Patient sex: M
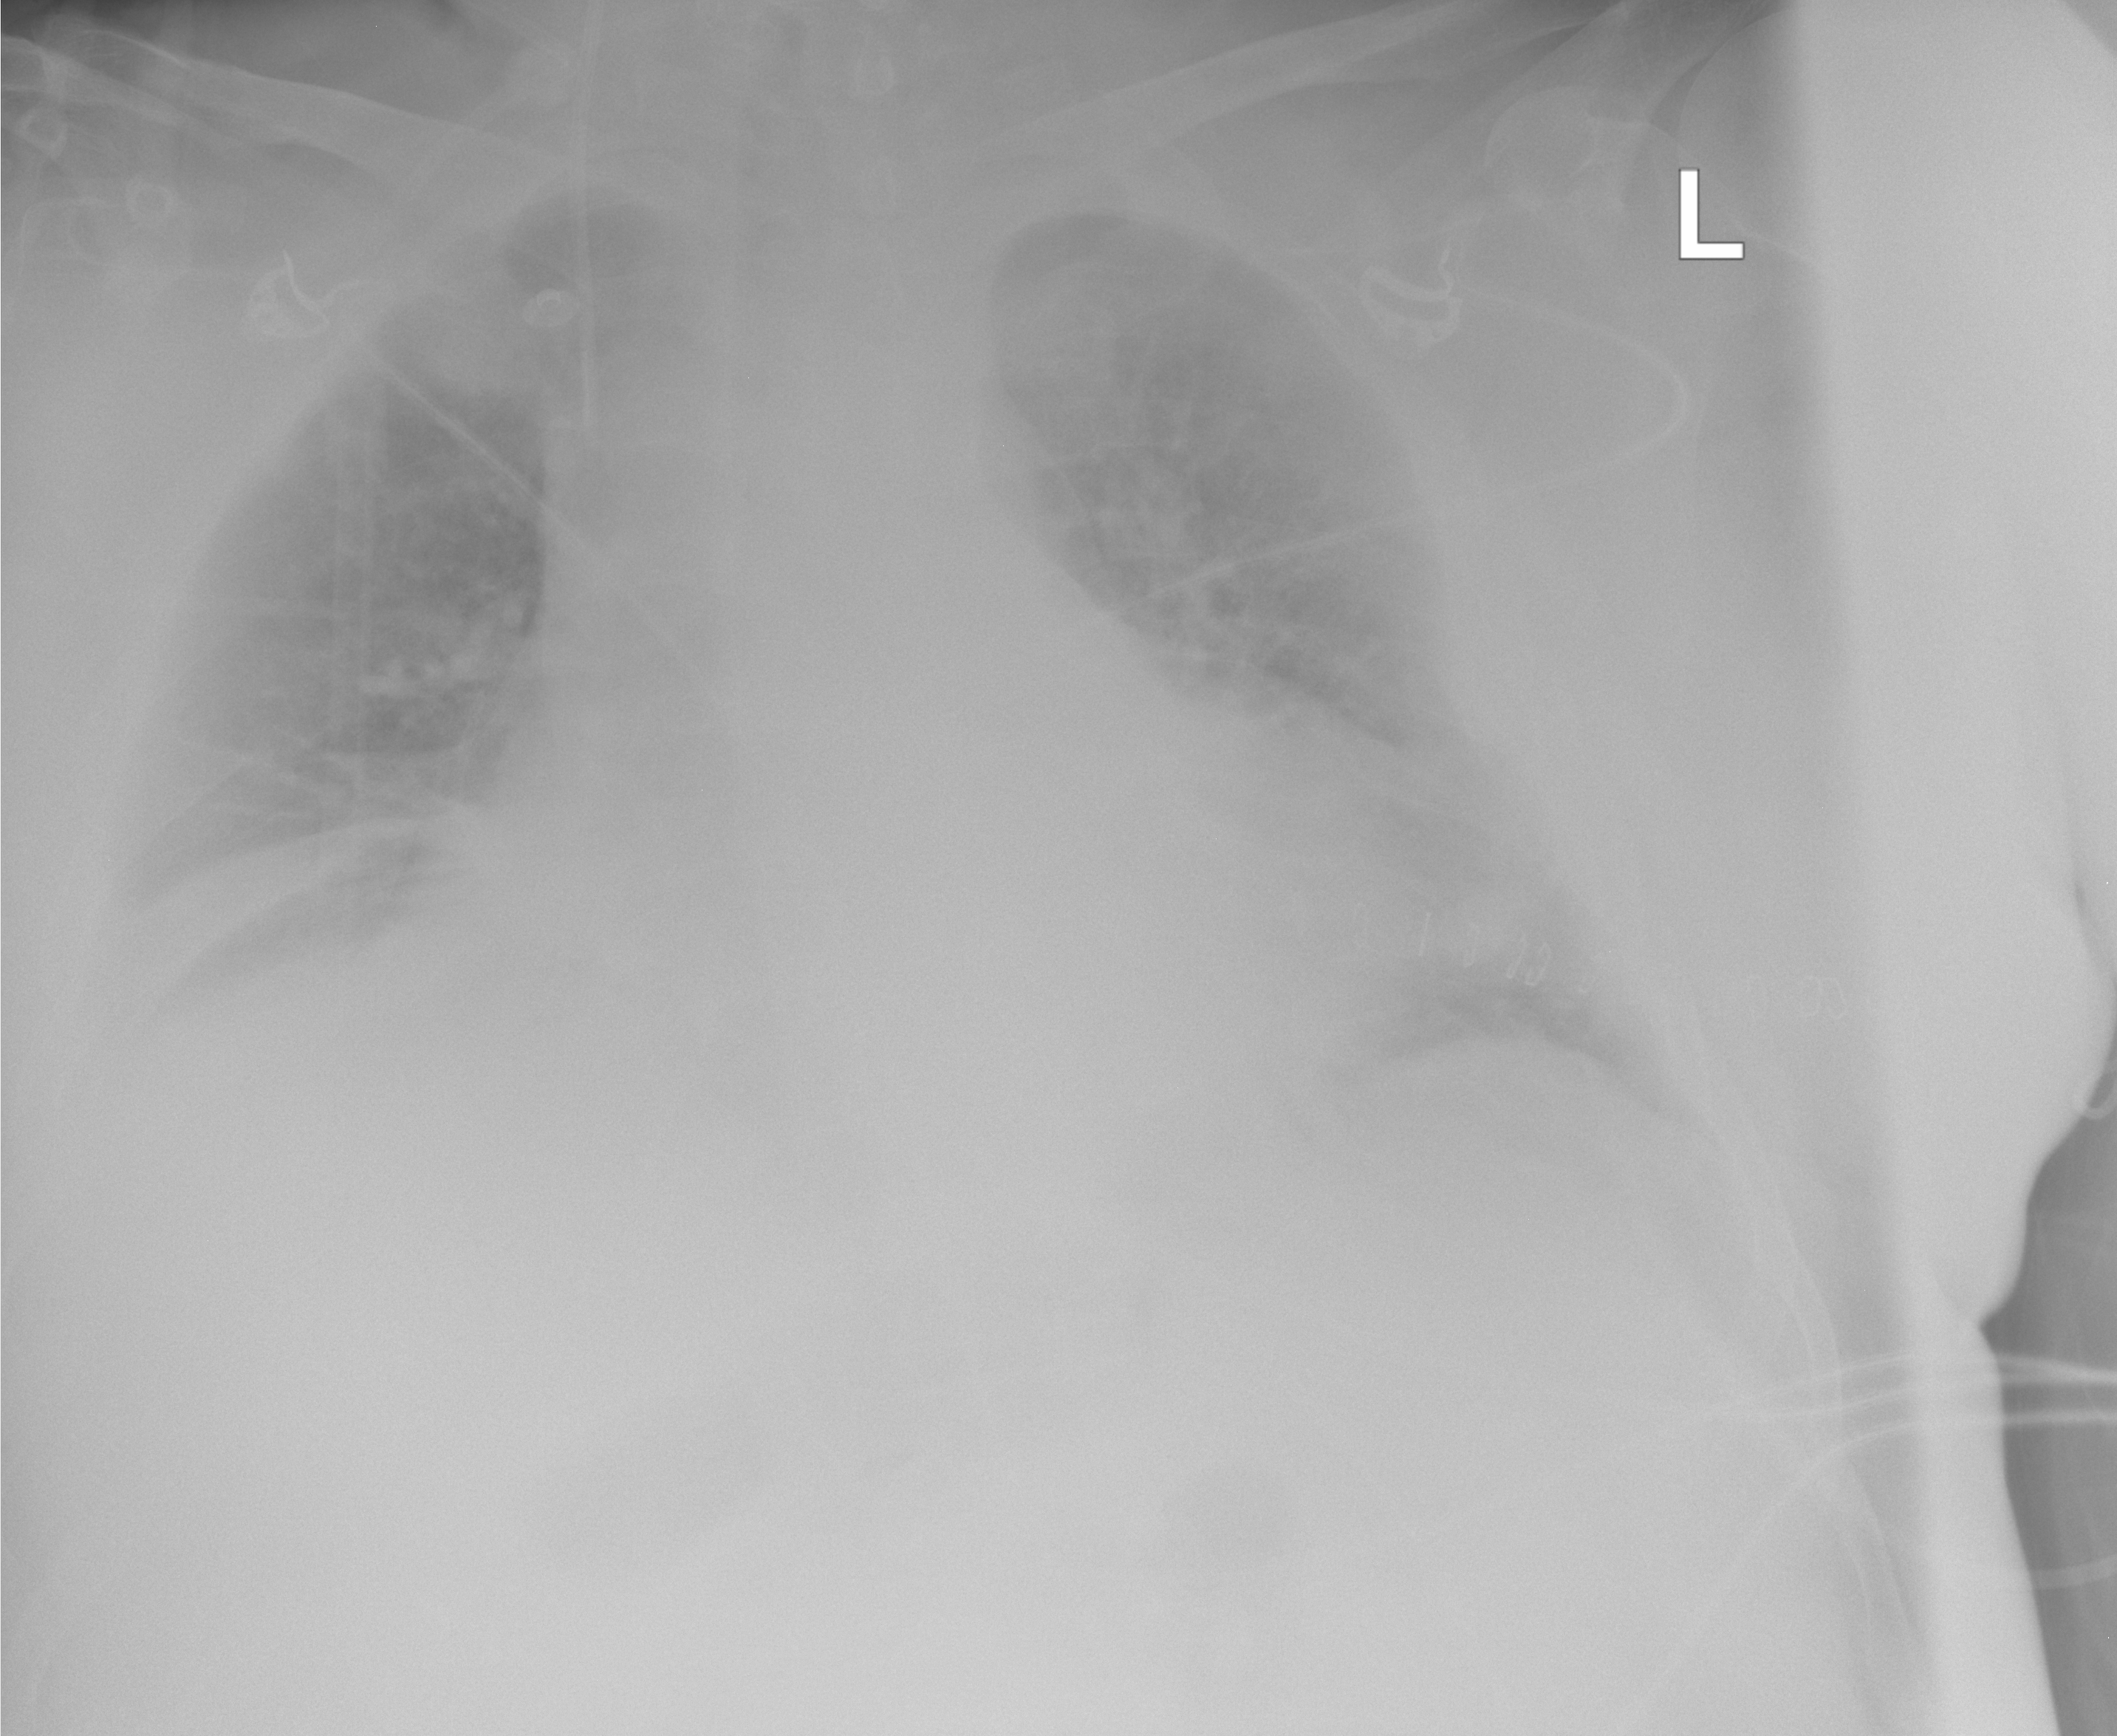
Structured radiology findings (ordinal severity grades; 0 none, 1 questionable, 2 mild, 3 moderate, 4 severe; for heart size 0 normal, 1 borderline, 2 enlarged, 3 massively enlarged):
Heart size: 2
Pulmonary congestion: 2
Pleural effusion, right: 2
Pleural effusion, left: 2
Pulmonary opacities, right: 2
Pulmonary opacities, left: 2
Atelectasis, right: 2
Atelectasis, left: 0